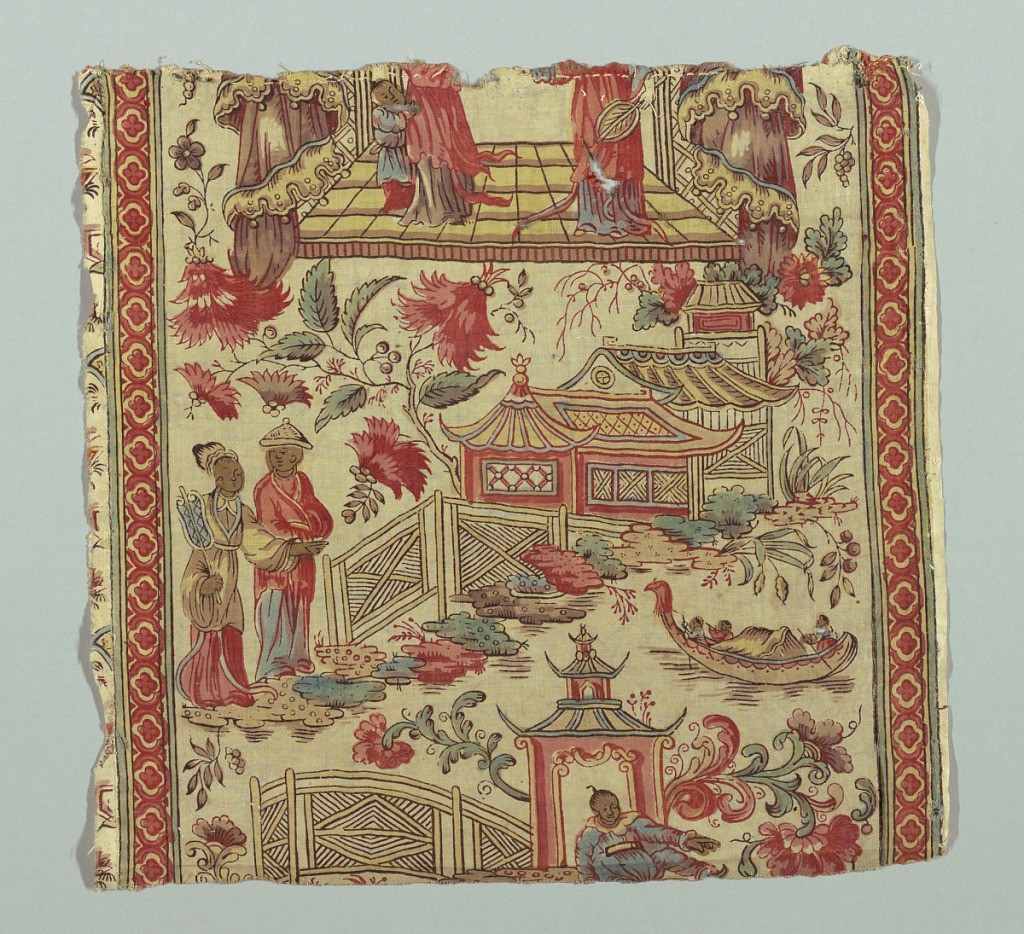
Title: Panel
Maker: Bannister Hall Printworks
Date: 1806
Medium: cotton Technique: block printed on plain weave, glazed
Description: Short curtain panel printed in a multicolored design of a detached floral pattern showing chinoiserie influence. In body of the curtain, a wide border of pavilions, boats, people in Chinese dress. Border is printed in one piece with the curtain. In shades of red, blue, violet, yellow and green (blue over yellow).